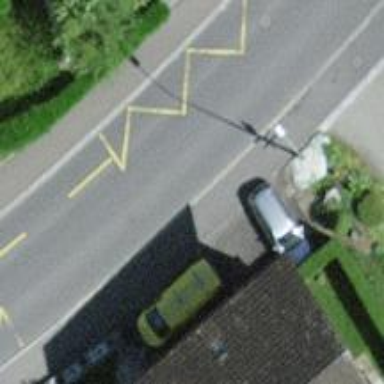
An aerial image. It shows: Bus stop with designated stop position for public transport.